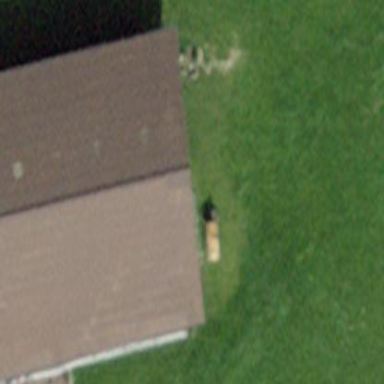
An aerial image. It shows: Barn.